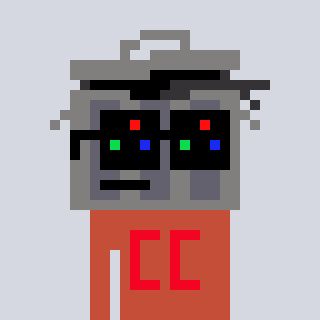
a pixel art character with square black sunglasses, a trashcan-shaped head and a rust-colored body on a cool background